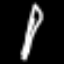
Label: pencil